Question: I am using djangos temlpate language to specify whether an elements class is active or not.
Here is my html code:
'''
<ul class="nav nav-pills nav-stacked">
<li class="{% block isRecent %}{% endblock %}">
<a href="/">Recent Feedback</a>
</li>
<li class="{% block isAll %}{% endblock %}">
<a href="/allFeedback">All Feedback</a>
</li>
<li class="{% block isIndividual %}{% endblock %}">
<a href="/individualFeedback">Individual Feedback</a>
</li>
</ul>
'''
this template is then inherited, and I will specify the class of each '<li>' like so:
'''
{% block isRecent %}active{% endblock %}
'''
This works fine, however I can also see actual text "active" in my bowser ..

Looking at the source code, there doesn't seem to be any 'rogue' text anywhere ..
'''
<div class="navbarWrapper">
<ul class="nav nav-pills nav-stacked">
<li class="active">
<a href="/">Recent Feedback</a>
</li>
<li class="">
<a href="/allFeedback">All Feedback</a>
</li>
<li class="">
<a href="/individualFeedback">Individual Feedback</a>
</li>
</ul>
</div>
'''
This is rather annoying -_-
Have I made a mistake somewhere ? Any help is appreciated.
Regards
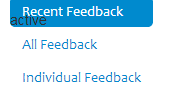
Answer: The issue here was that the {% block isRecent %} tag is defined of the {% block content %} tag, but in the template that inherits this template I used the {% block isRecent %} tag the {% block content %} tag. Moving it to outside the {% block content %} tag resolved the issue.